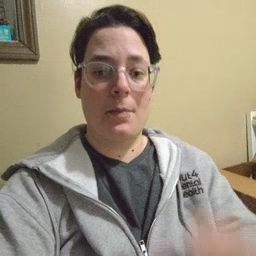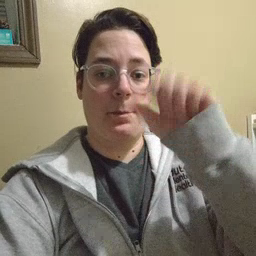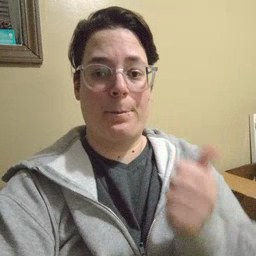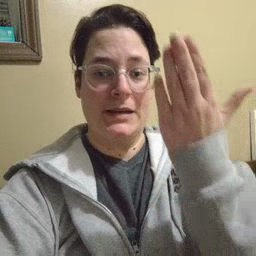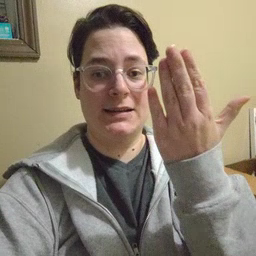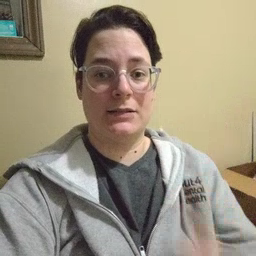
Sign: mitten